Question: I have this gridded data that I want to plot on a US map: <URL>
'''
library(ggplot2)
library(RColorBrewer)
library(rgdal)
library(sp)
library(maps)
options(max.print=5.5E5)
all_data = read.table("windspeed.txt",header = TRUE)
res=0.01 #spacing of row and col coords pre-specified
origin_lat_lon=c(24.55, -130)
all_data$row=(all_data$row)*res+origin_lat_lon[1]
all_data$col=(all_data$col)*res+origin_lat_lon[2]
coords = cbind(all_data$col, all_data$row)
spdf = SpatialPointsDataFrame(coords, data=all_data) #sp = SpatialPoints(coords)
proj4string(spdf) <- CRS("+init=epsg:4269")
df=as.data.frame(spdf)
myPalette <- colorRampPalette(rev(brewer.pal(10, "Spectral")))
usamap <- map_data("state")
ggplot(data=df,aes(x=col,y=row,color=m)) +
geom_polygon( data=usamap, aes(x=long, y=lat,group=group),colour="black", fill="white" )+
geom_point()+
scale_colour_gradientn(name = "Wind",colours = myPalette(10), limits=c(0,1))+
xlab('Longitude')+
ylab('Latitude')+
theme_bw()+
theme(line = element_blank())+
theme(legend.position = c(.93,.20),panel.grid.major = element_line(colour = "#854440"))+
ggsave("test.png",width=10, height=8,dpi=300)
'''
But I am getting an inverted plot. Can you please help?

I previously got an answer for a similar dataset here: <URL>
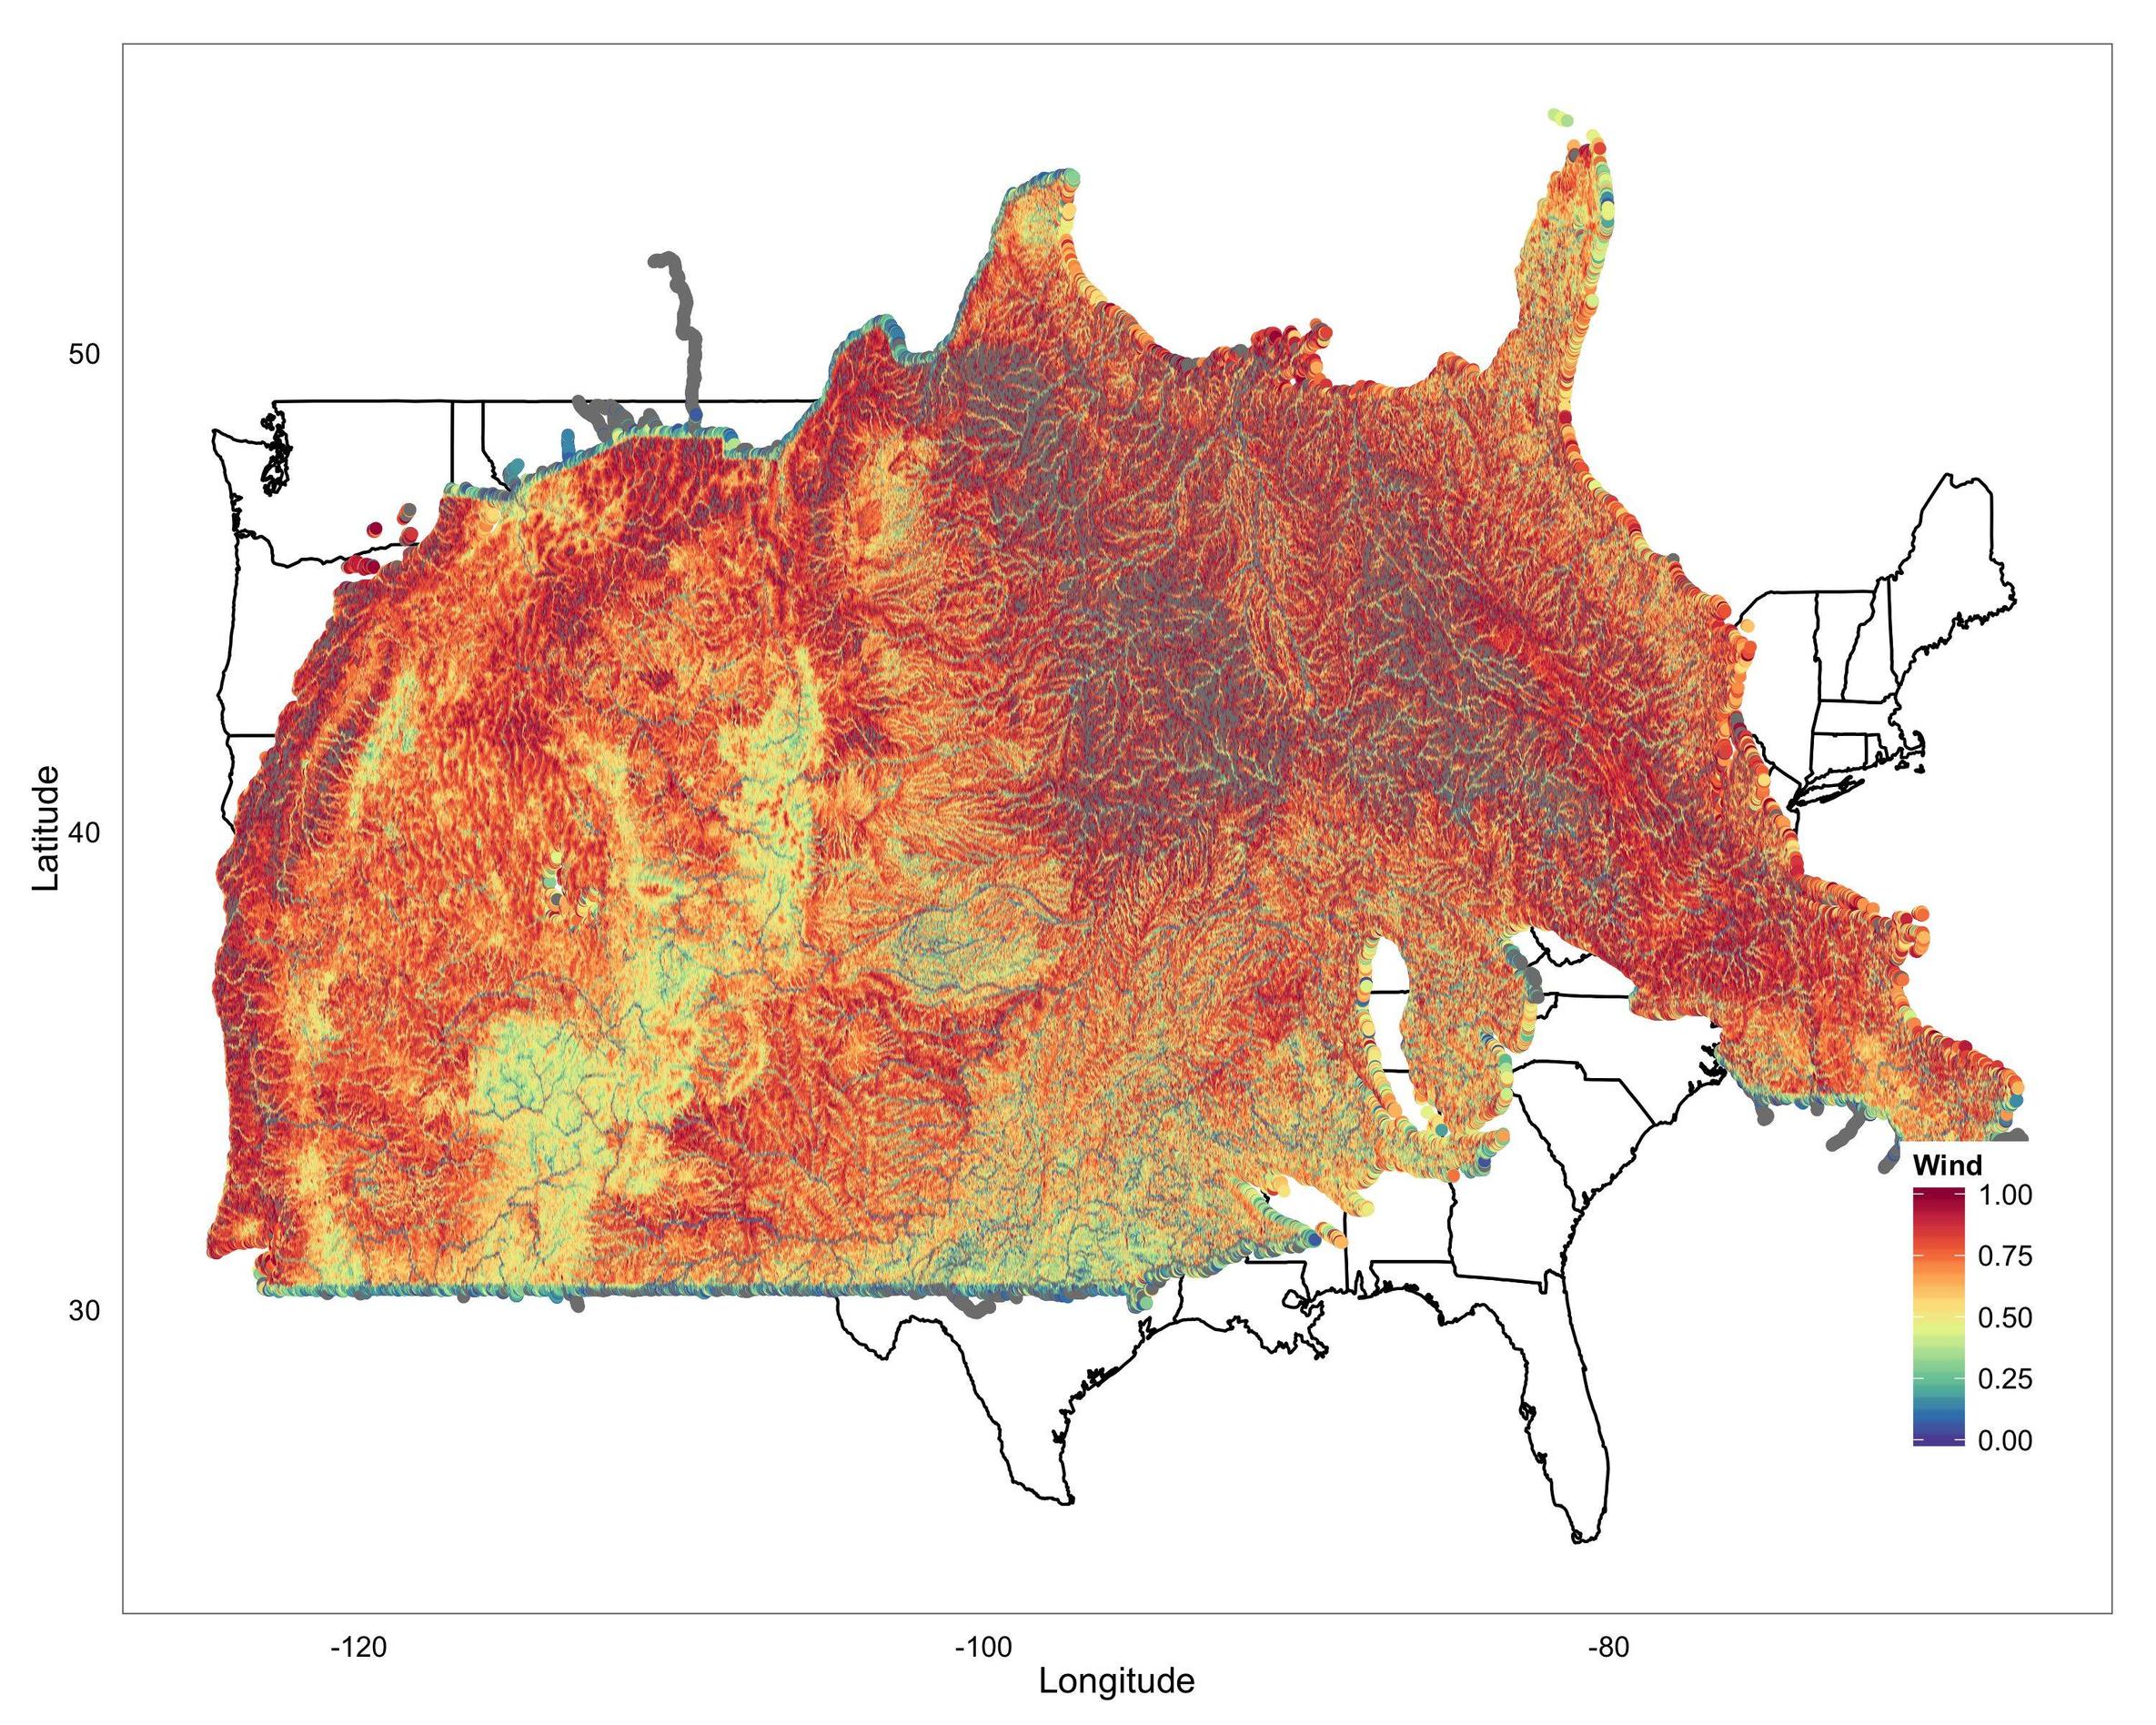
Answer: Your latitude values in this csv are reverted when compared to the dataset you previously had from the previous question you mentioned. All you have to do is to invert the row numbers in this new dataset:
Right after your line:
'''
all_data = read.table("windspeed.txt",header = TRUE)
'''
Invert the row numbers using:
'''
max_row= max(all_data$row)
all_data$row=max_row-all_data$row
'''
That should take care of it.